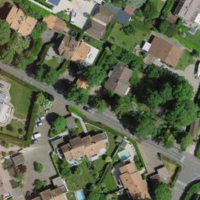
EUNIS habitat code: 55
Species observed at this site:
Jasminum nudiflorum
Symphyotrichum novae-angliae